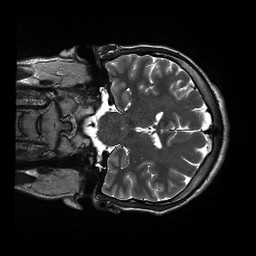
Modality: T2w
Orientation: coronal
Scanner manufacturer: siemens
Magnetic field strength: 3 T
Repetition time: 13.52 s
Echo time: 0.088 s